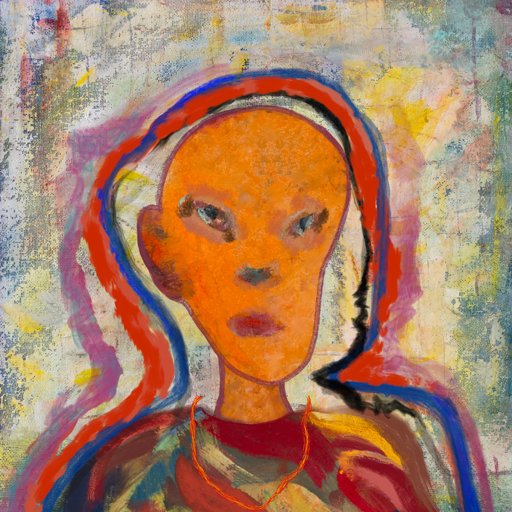
Background: Irani, Head And Neck Front: Hypocrite, Face Front: Boggyland, Bust: Mother_And_Son_Son, Hair Front: Experience, Head Accessory: Blank, Second Necklace: Gypsy_Mother_2, Necklace: Blank, Baby: Blank